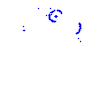
Particle: proton